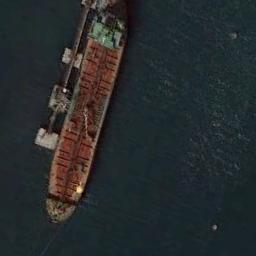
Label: ship